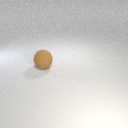
large brown rubber sphere